Question: Because of lack of Graphics object in certain places in my application, I decided to use TextRenderer class. What is quite surprising though is that it adds a lot of margins to measured text. For example:
'''
private void button1_Click(object sender, EventArgs e) {
using (var g = this.CreateGraphics()) {
Font font = new Font("Calibri", 20.0f, GraphicsUnit.Pixel);
Size size = TextRenderer.MeasureText("Ala ma kota", font);
g.DrawRectangle(Pens.Red, new Rectangle(new Point(10, 10), size));
TextRenderer.DrawText(g, "Ala ma kota", font, new Point(10, 10), Color.Black);
}
}
'''
Gives the following result:

Why does it do so? Is there a way to force it to get the real text size? (and of course draw it in the same rectangle it returns)
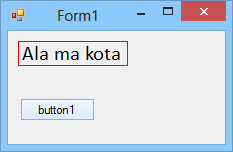
Answer: From <URL>:
> For example, the default behavior of the <URL> parameter, as shown in the example.
You must also pass the 'Graphics' object for correct results, because:
> This overload of 'MeasureText(String, Font, Size, TextFormatFlags)' will ignore a <URL> object.
'''
Size size = TextRenderer.MeasureText(g,
"Ala ma kota",
font,
new Size(int.MaxValue, int.MaxValue),
TextFormatFlags.NoPadding);
TextRenderer.DrawText(g, "Ala ma kota", font,
new Point(10, 10),
Color.Black,
TextFormatFlags.NoPadding);
g.DrawRectangle(Pens.Red, new Rectangle(new Point(10, 10), size));
'''
Also have a look at using the 'Graphics' methods directly: <URL>